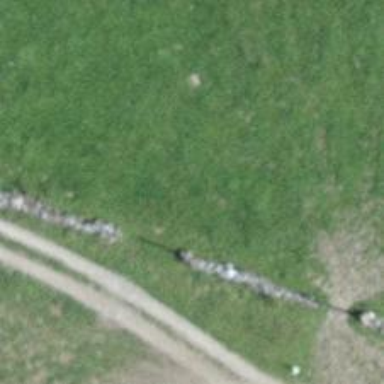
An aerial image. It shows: Wall barrier.